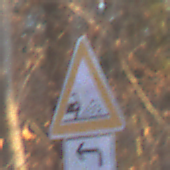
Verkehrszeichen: SplittSchotter
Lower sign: RichtungsangabeDurchPfeile2
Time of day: SunriseSunset
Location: Outdoor (Nature)
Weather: Clear
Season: Autumn
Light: Natural